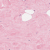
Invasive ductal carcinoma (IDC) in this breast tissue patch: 0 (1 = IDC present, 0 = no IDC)